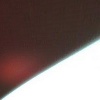
Label: sunburn